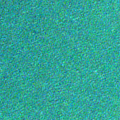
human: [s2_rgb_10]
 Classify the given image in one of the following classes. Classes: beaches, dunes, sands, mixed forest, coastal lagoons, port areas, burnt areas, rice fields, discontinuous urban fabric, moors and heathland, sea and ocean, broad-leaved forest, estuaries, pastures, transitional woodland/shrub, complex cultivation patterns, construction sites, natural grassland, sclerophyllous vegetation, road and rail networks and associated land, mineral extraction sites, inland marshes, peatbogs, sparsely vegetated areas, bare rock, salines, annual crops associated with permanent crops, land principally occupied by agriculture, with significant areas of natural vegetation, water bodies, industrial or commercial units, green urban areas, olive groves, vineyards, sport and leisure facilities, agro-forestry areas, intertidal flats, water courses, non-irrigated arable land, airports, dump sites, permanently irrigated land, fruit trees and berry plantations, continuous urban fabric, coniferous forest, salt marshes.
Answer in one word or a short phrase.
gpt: sea and ocean